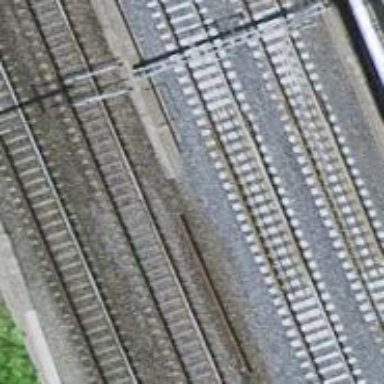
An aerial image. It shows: Single-track railway bridge with contact lines for electrification.